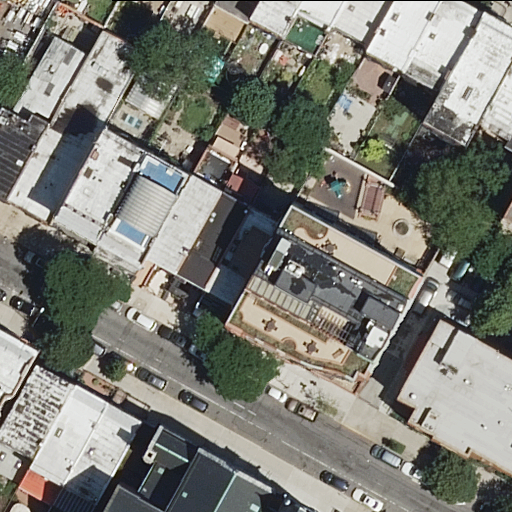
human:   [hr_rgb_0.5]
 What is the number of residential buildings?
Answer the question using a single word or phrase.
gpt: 25

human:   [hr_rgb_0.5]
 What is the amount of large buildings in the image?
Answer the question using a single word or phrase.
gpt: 1

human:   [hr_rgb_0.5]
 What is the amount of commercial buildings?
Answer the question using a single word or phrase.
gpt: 0

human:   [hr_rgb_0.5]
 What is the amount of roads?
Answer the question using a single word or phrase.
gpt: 1

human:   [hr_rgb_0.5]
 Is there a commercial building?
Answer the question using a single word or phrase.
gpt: no

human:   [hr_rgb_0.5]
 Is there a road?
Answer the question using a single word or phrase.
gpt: yes

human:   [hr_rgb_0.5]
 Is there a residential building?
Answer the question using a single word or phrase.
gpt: yes

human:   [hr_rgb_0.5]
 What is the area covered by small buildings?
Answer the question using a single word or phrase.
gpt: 466m2

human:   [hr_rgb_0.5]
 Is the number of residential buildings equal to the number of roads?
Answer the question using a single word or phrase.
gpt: no

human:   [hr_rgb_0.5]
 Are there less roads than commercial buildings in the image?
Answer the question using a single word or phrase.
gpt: no

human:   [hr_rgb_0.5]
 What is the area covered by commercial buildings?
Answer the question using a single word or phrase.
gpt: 0m2

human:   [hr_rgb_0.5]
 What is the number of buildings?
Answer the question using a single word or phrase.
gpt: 25

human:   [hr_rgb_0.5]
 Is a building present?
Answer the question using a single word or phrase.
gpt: yes

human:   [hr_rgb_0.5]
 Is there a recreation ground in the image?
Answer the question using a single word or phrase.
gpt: no

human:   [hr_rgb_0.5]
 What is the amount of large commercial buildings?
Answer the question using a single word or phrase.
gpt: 0

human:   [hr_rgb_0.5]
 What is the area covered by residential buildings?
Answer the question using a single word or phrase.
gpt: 4421m2

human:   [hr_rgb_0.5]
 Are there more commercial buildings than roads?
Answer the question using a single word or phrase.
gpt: no

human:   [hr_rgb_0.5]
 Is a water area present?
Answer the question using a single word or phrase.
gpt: no

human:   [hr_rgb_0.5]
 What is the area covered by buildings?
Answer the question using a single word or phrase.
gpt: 4421m2

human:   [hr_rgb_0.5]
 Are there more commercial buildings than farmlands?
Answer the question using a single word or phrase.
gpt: no

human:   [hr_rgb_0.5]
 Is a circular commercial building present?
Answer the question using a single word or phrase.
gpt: no

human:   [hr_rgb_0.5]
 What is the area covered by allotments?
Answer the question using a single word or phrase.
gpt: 0m2

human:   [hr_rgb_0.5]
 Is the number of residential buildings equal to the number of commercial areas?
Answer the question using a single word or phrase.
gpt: no

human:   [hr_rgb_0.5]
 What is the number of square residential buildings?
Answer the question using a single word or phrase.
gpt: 0

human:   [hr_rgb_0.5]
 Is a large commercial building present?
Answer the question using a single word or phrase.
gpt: no

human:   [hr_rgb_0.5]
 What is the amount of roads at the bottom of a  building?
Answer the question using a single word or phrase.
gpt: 1

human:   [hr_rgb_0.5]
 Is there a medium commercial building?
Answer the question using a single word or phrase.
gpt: no

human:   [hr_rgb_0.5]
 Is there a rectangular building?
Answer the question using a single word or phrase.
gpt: yes

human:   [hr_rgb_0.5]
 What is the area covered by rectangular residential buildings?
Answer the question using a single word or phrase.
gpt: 3057m2

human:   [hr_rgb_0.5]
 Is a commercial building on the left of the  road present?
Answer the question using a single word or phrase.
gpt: no

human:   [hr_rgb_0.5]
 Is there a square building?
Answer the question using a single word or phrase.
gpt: no

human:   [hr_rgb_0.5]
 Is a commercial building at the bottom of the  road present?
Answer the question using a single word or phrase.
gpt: no

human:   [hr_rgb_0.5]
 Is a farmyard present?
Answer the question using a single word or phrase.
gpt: no

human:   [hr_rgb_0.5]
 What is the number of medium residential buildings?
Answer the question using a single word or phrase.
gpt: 15

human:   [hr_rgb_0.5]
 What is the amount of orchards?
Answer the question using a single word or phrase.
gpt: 0

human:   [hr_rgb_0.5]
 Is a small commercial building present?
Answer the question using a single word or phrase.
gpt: no

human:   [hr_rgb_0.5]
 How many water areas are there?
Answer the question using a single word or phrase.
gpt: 0

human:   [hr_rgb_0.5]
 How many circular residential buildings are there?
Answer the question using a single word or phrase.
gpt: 0

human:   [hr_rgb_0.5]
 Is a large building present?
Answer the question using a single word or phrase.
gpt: yes

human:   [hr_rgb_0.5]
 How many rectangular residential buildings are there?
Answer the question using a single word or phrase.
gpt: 21

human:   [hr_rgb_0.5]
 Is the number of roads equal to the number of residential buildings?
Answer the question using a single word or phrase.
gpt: no

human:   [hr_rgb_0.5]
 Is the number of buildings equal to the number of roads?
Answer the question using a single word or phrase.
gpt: no

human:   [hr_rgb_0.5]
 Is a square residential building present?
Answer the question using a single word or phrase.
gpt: no

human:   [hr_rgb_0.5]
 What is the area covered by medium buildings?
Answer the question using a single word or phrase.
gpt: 3176m2

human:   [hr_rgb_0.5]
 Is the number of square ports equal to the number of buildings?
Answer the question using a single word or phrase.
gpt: no

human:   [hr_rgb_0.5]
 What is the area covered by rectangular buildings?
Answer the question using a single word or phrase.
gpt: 3057m2

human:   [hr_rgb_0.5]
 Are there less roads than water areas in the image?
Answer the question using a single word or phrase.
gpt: no

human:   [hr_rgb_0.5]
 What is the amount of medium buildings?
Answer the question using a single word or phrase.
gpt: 15

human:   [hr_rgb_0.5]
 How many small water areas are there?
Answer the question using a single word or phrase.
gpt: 0

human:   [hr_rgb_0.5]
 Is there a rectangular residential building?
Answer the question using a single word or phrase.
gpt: yes

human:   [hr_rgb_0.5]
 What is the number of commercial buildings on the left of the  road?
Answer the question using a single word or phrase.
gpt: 0

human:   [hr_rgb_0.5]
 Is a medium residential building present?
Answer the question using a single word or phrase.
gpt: yes

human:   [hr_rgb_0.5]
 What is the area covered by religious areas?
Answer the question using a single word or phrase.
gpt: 0m2

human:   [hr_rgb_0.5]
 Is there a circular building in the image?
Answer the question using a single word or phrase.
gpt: no

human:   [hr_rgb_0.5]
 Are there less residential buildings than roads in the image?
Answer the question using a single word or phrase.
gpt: no

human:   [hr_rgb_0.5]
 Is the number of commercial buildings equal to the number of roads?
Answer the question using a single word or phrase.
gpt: no

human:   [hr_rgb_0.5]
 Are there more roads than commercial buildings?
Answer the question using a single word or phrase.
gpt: yes

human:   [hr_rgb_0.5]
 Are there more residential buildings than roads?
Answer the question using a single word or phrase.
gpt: yes

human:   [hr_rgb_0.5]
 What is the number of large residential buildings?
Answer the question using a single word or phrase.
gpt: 1

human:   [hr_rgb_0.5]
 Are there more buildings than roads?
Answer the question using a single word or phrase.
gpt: yes

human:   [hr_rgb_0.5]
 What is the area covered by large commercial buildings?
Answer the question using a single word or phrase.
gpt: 0m2

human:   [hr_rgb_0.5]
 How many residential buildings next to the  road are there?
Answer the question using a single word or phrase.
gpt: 25

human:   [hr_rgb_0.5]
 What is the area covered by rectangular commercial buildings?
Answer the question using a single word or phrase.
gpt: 0m2

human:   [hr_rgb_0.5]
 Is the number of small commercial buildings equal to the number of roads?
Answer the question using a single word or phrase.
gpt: no